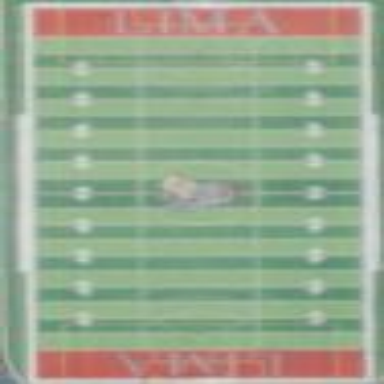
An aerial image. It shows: Grass pitch designated for American football.